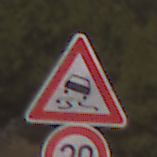
Verkehrszeichen: SchleuderOderRutschgefahr
Zusatzzeichen unten: Geschwindigkeit20
Umgebung: Outdoor, Nature
Tageszeit: MorningAfternoon
Wetter: PartlyCloudy
Licht: Natural
Jahreszeit: NotSpecified
Kontrast: HighContrast